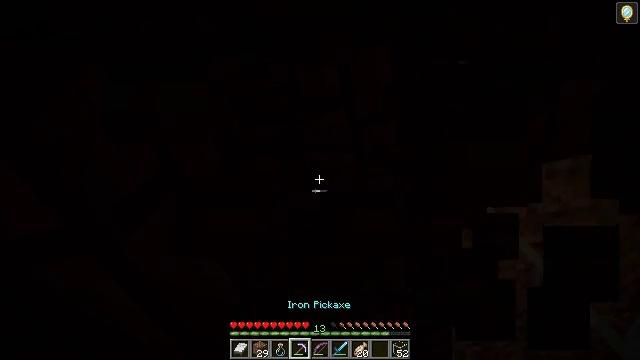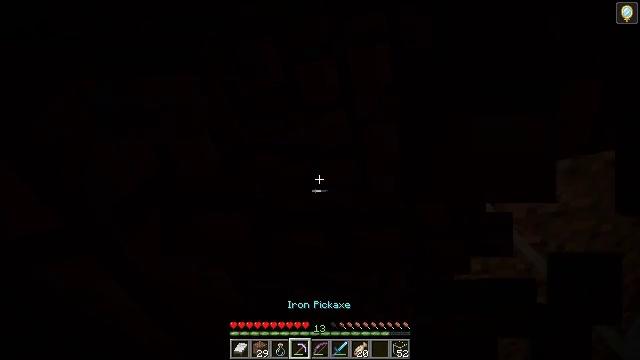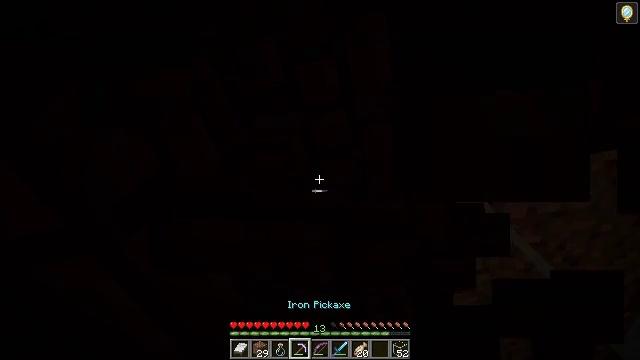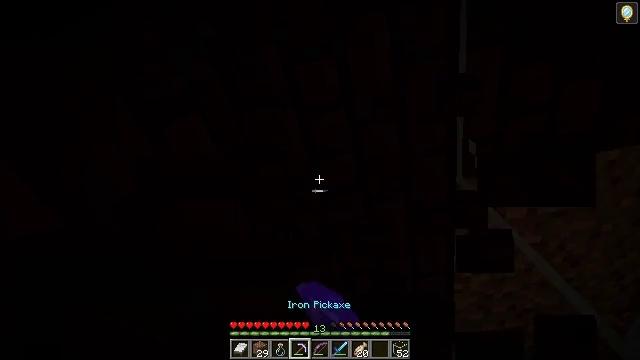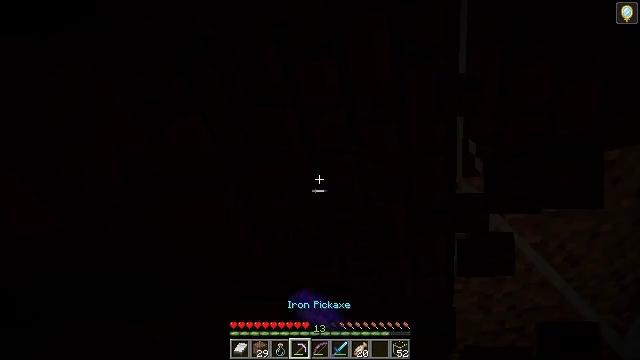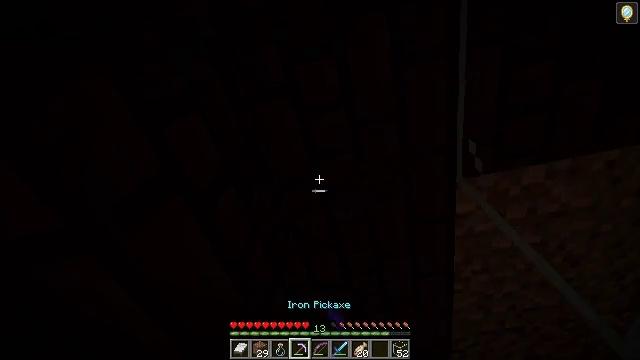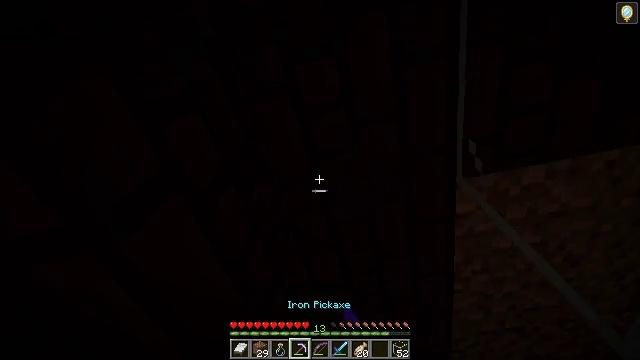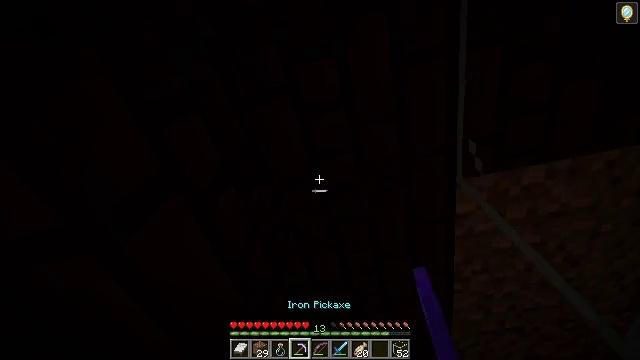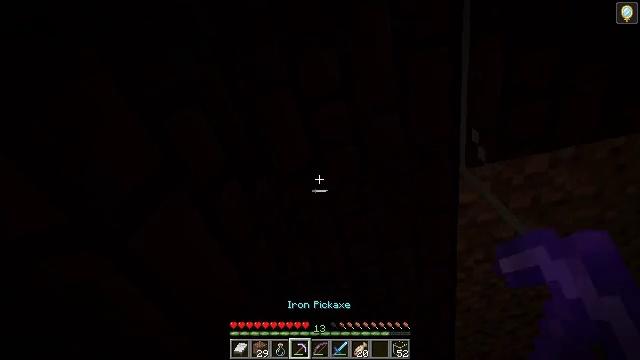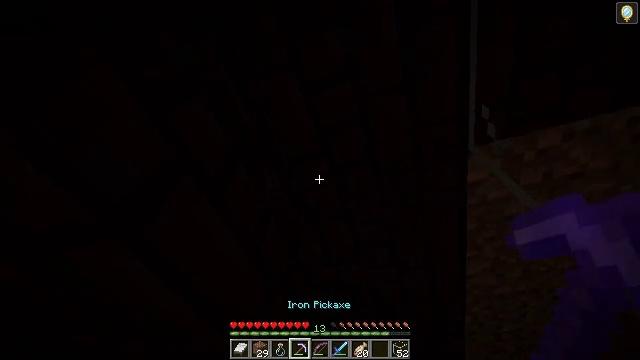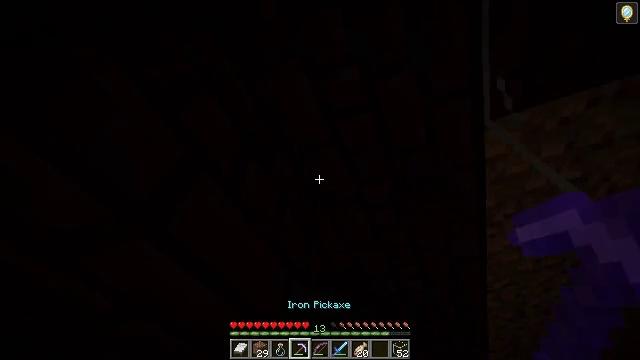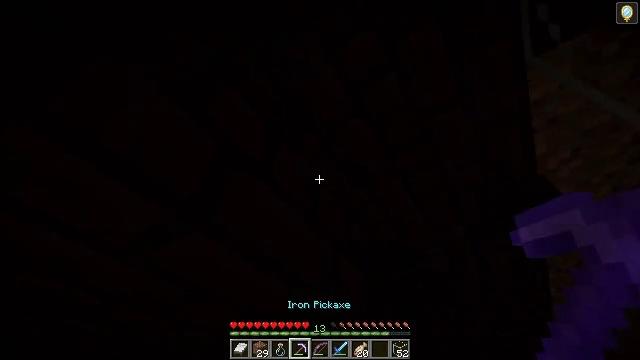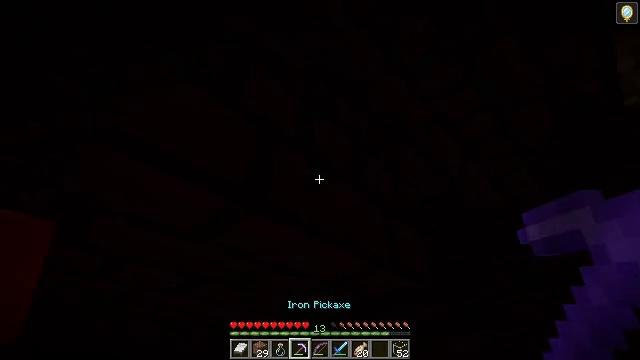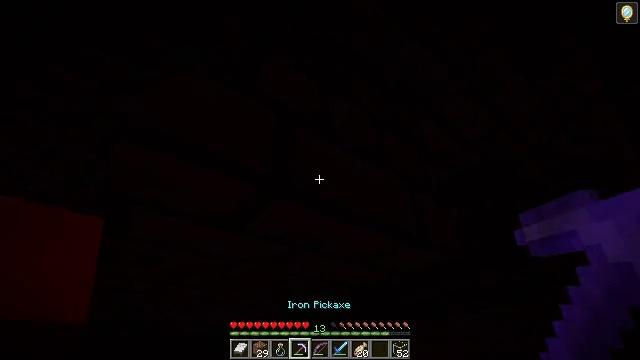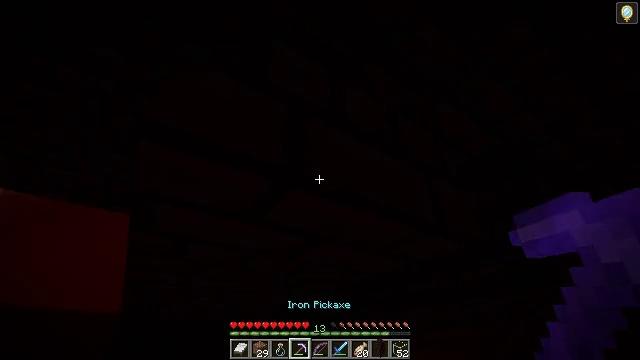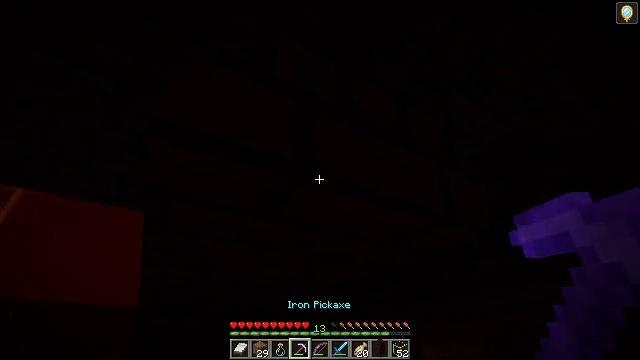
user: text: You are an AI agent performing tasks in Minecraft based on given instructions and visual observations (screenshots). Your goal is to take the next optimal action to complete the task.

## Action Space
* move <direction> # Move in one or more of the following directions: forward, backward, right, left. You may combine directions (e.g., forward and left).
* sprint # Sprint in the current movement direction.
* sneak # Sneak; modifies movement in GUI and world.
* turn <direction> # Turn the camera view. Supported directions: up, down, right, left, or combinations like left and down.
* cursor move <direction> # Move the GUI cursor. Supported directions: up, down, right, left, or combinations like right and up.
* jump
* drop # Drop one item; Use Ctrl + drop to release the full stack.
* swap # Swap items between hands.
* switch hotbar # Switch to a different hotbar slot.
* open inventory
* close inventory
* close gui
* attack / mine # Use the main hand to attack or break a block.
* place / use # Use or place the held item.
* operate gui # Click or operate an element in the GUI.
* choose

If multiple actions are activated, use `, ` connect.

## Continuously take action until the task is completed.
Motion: motion action
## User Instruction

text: Harvest nether bricks from a structure.
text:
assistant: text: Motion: attack / mine
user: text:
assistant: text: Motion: attack / mine
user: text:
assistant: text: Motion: attack / mine
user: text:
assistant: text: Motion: attack / mine
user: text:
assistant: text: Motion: no_op
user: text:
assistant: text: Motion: no_op
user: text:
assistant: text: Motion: no_op
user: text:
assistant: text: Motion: turn left and down
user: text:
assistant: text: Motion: turn left and down
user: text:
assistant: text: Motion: turn left and down
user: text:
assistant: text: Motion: turn left and down
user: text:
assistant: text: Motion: turn left and down
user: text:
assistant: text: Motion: turn left and down
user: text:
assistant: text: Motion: turn left and down
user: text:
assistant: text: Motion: turn left and down
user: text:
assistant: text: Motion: turn left and down
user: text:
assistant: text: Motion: turn left and down
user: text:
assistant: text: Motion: turn left and down
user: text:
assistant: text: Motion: turn left and down
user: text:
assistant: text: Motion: turn left and down
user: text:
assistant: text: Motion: turn left and down
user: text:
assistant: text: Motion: turn down
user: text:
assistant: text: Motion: turn down
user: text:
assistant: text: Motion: turn down
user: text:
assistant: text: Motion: no_op
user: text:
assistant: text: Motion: turn left and down
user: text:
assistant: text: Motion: turn down
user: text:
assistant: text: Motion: turn down
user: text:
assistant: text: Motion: turn down
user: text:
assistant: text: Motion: turn right and up